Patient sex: F
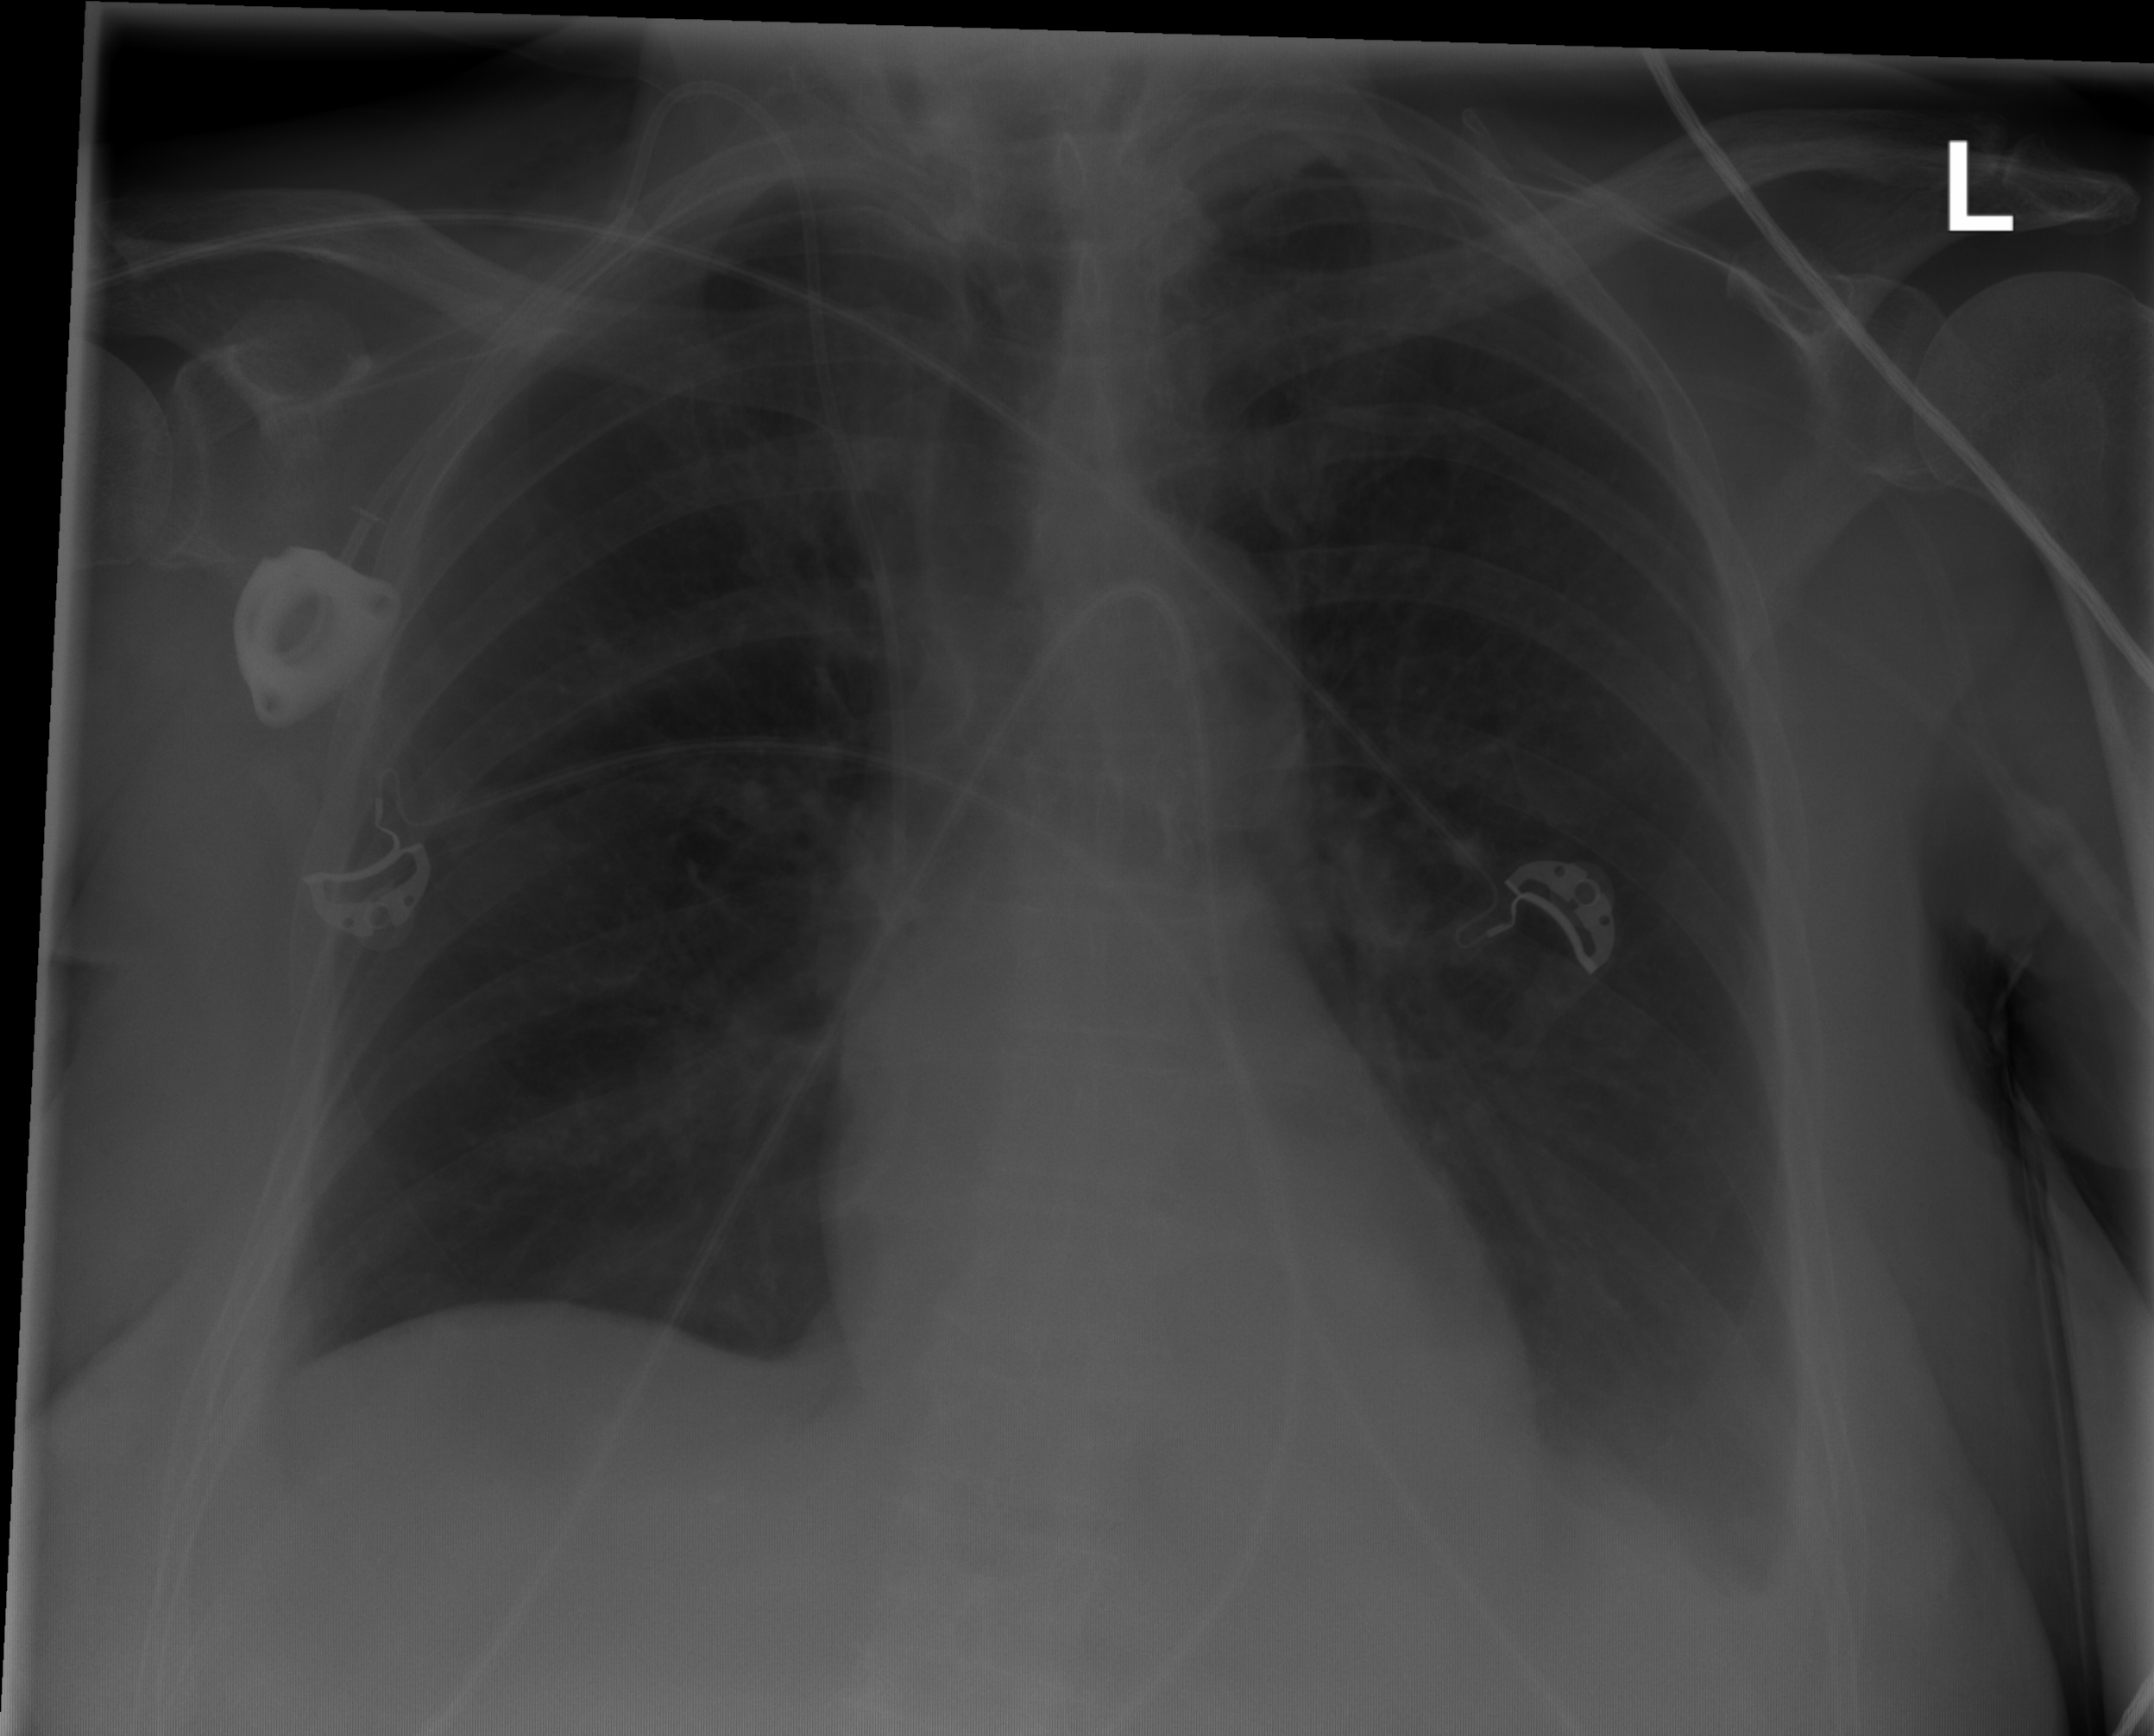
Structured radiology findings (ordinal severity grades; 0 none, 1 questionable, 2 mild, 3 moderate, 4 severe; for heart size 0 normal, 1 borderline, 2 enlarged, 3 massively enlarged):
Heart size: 0
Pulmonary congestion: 0
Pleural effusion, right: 0
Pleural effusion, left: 2
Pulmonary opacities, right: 0
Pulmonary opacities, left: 0
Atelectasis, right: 0
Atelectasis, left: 2